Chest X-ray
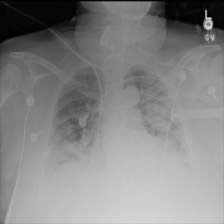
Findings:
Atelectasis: negative
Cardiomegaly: negative
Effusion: negative
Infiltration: negative
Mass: negative
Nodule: negative
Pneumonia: negative
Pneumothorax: negative
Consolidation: negative
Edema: negative
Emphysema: negative
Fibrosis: negative
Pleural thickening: negative
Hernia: negative